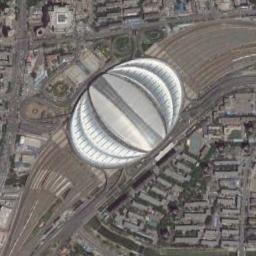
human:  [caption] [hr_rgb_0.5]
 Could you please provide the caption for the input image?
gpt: The railway station has lots of railways and a circular white building and lots of other buildings are next to the railway station .

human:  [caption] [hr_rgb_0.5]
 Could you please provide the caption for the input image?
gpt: There are many buildings beside the railway station .

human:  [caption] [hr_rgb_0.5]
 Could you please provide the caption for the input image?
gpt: There is a big railway station in the city .

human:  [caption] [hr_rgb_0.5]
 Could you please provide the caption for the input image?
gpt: The railway station is next to some buildings and trees .

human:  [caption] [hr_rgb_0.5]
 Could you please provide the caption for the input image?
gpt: There are many buildings around the white railway station .